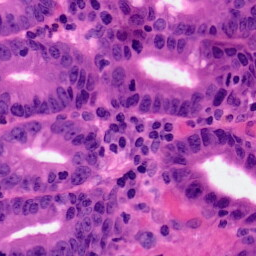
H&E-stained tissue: Pancreatic